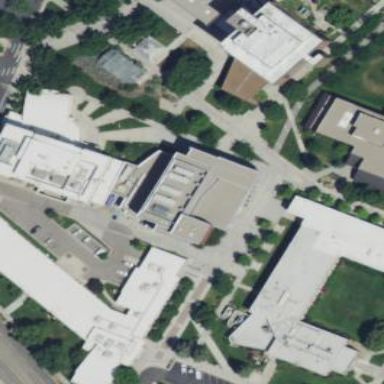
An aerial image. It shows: University building.